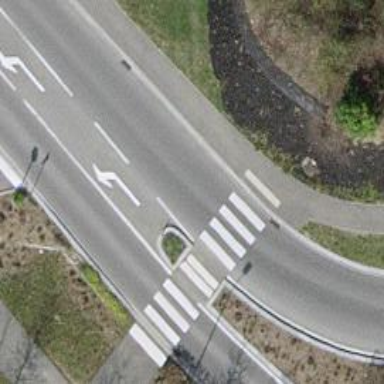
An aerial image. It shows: Secondary road with asphalt surface.